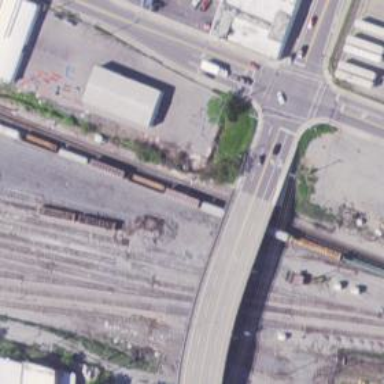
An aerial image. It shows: Railway yard used for servicing trains.